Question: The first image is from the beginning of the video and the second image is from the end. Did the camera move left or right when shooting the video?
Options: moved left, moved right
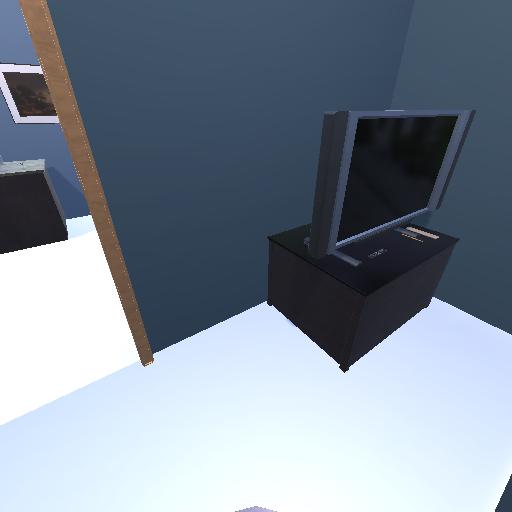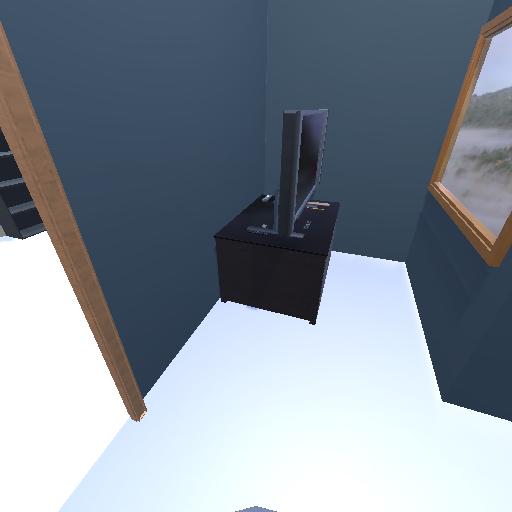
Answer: moved left